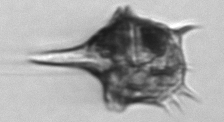
Label: Amylax